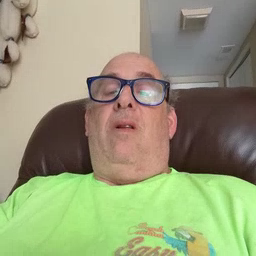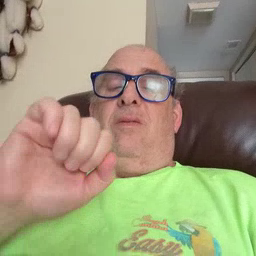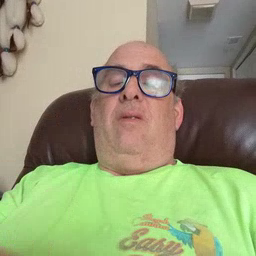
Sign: yes